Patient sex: F
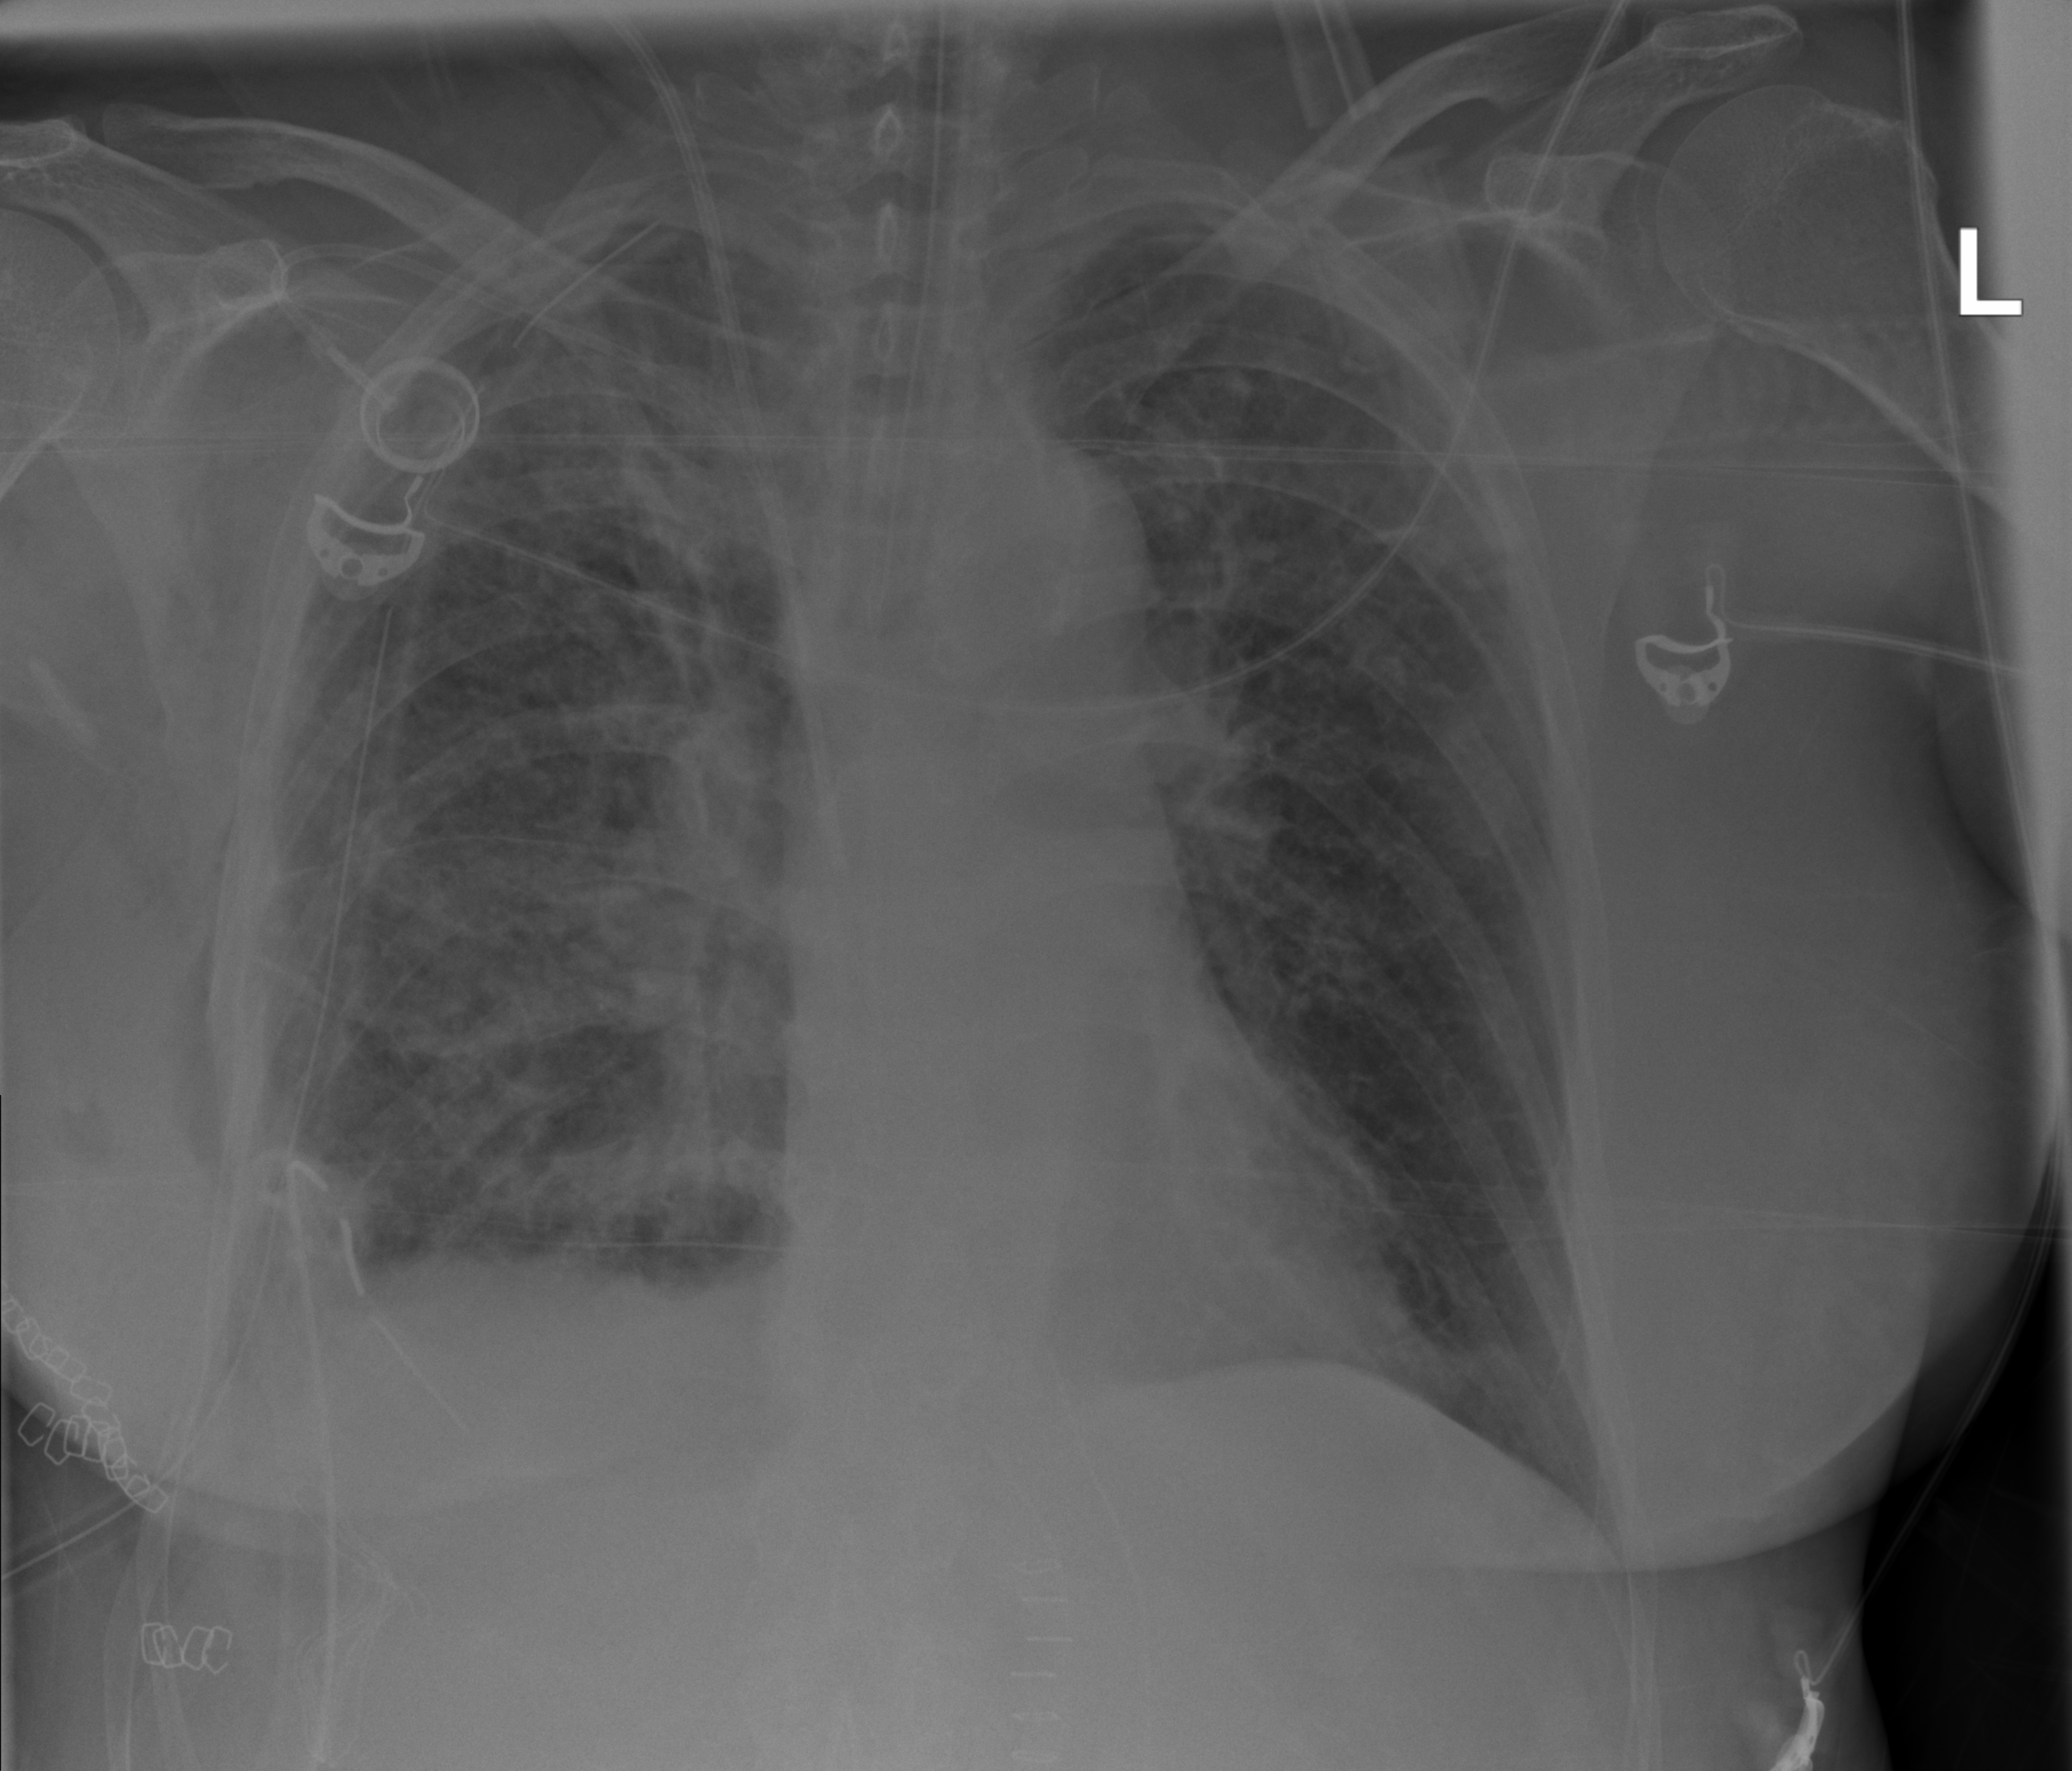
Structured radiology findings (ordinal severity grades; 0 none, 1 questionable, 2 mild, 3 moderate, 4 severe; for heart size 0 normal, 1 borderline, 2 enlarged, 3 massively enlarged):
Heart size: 0
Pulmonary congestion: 2
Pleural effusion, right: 2
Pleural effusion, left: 0
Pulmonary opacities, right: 2
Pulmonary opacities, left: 0
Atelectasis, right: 2
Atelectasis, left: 2